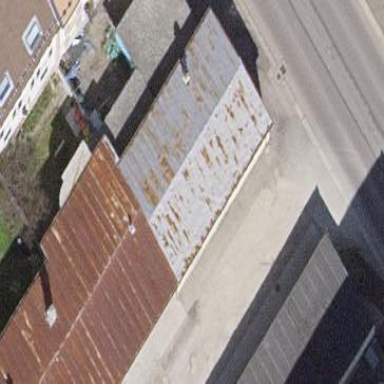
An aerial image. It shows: Group of garages.